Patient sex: F
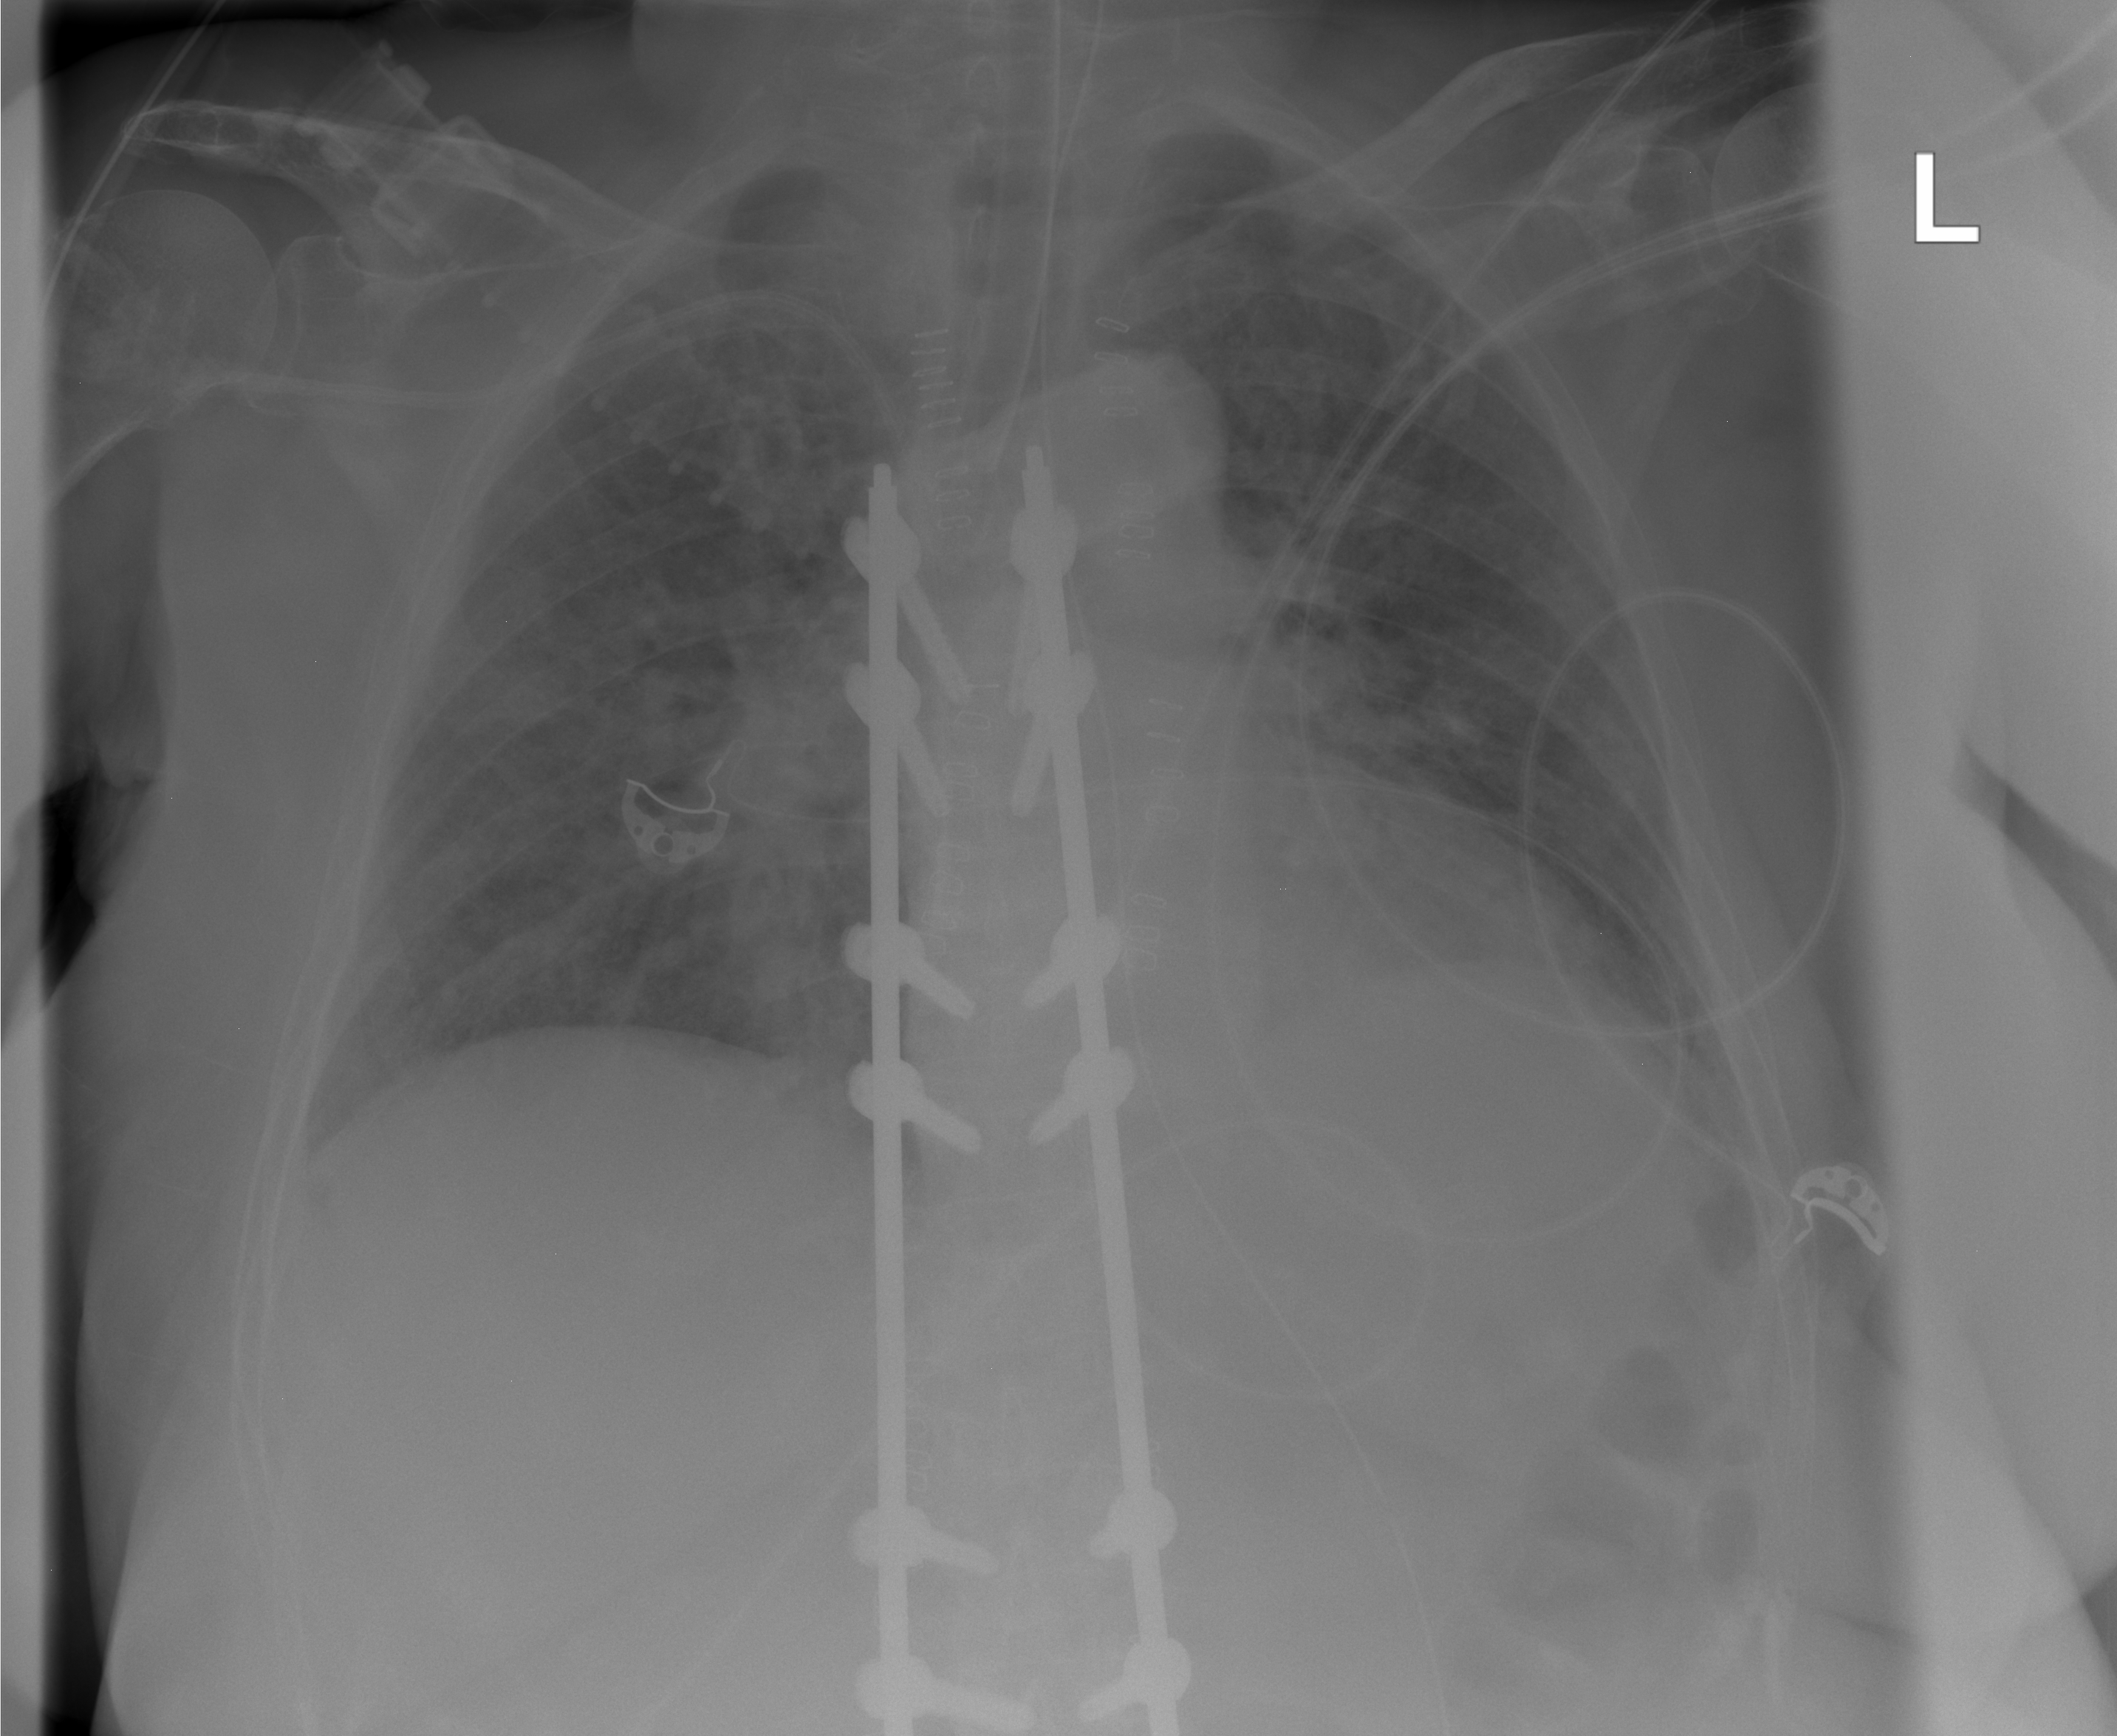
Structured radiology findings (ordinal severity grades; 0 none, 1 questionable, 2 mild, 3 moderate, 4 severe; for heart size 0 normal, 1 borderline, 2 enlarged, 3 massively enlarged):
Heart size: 2
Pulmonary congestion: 2
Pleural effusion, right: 0
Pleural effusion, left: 2
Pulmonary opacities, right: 2
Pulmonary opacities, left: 2
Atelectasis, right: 0
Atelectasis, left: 0